Question: I am working on a project where I need to implement a Component that provides an "autocomplete multiple selection" function.
Sure, I read a lot of tutorial and viewed lots of examples but I did not find anything to solve my problem. The last days I was searching and searching and finally the best component I have seen was this one:

Stackoverflow supports this kind of function as well when you ask a new question and have to specify the tags you want.
But this is css and Java is not able to handle "complex" css stylesheets. :/
So, I wonder if this can be done with pure Java.
If not, it would be really enough to have a textfield (or another field?) that includes different components to separate different inputs as shown in the picture. This is exact what I need.
But I am not sure if this can be solved with Java.
I need a way to separate different inputs in a textfield (or another component?) like adding a border around texts.
It sounds easy but I guess it can be really tricky. . .
Does anyone have any suggestions? or ideas how I can solve my problem?
I would really appreciate it because I ran out of ideas.
URL to PrimeFaces: <URL>
Ioannis K.
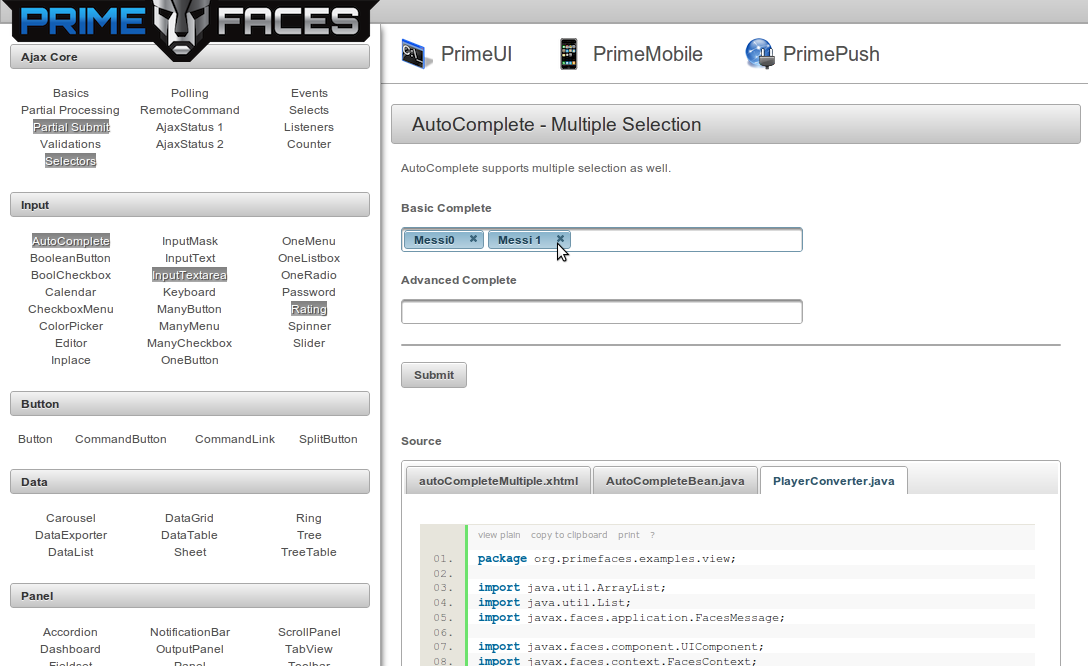
Answer: For everybody who is interested in a solution:
<URL>
Instead of adding a single button you are able to add a panel containing multiple buttons.
Play a bit around with the settings and voila!